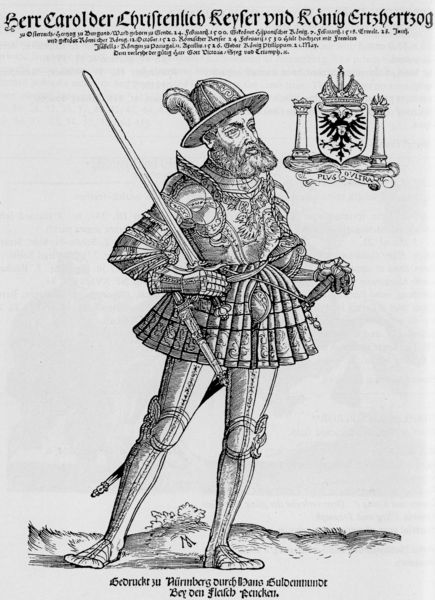
Titel: Bildnis von Kaiser Karl V
Künstler: Michael Ostendorfer
Institution: (Seriendruck)
Schlagwörter: adler, dunkel, feder, fuß, hand, mann, weiß, landschaft, grau, handschuh, handschuhe, hell, hut, mund, ohr, schwarz, säule, säulen, zeichnung, blick, gras, wiese, muster, ornament, rock, bart, augen, falten, mensch, bildnis, herr, portrait, porträt, boden, figur, haare, kostüm, blatt, adlig, füße, holzschnitt, schrift, haltung, grafik, kaiser, könig, inschrift, verzierung, deutsch, knie, scheide, name, strümpfe, buch, druck, stich, titel, seite, schwarzweiß, schwert, schwerter, text, waffen, faust, soldat, waffe, beschriftung, überschrift, helm, ritter, rüstung, ganzfigur, wappen, brustpanzer, harnisch, halbprofil, dolch, mittelalter, krieger, herzog, schiene, adliger, karl, schutz, nürnberg, motto, säülen, doppeladler, sachsen, beinkleid, wappentier, waffenrock, reichsadler, beinschienen, hutfeder, erzherzog, lamellen, bilsnis, württemberg, armschienen, geteilter bart, carol, caroldeutsch